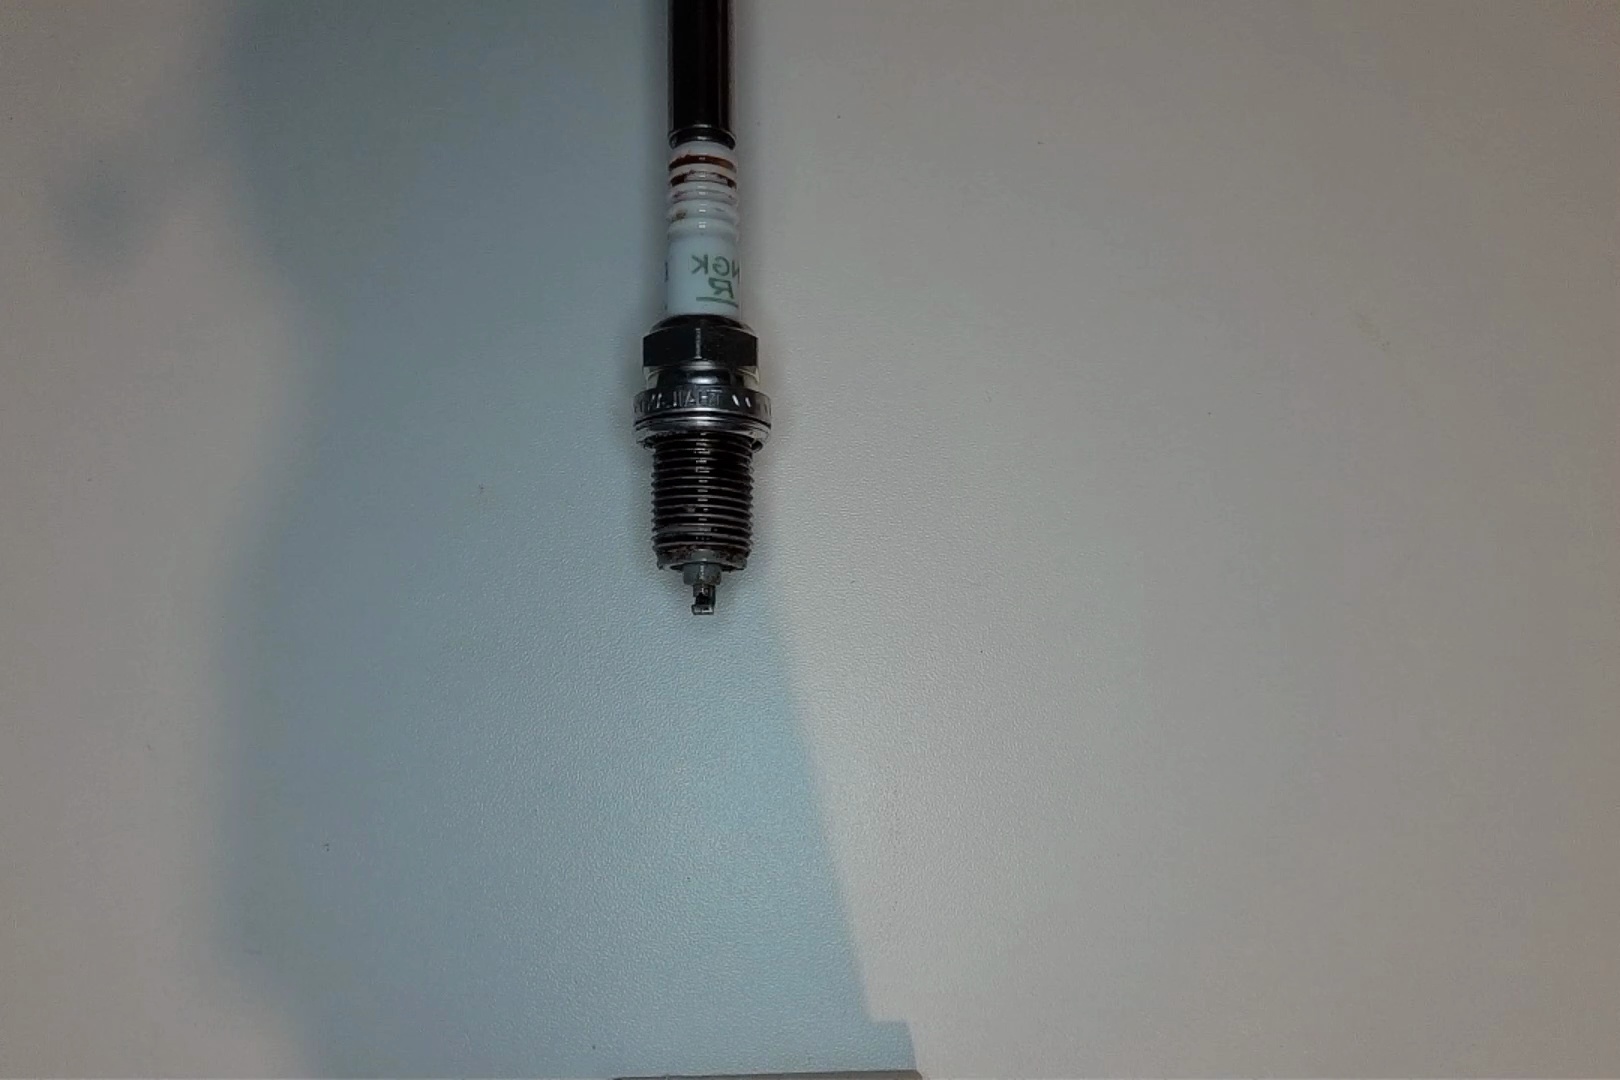
Label: anomaly